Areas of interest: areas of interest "Park and greenspace"
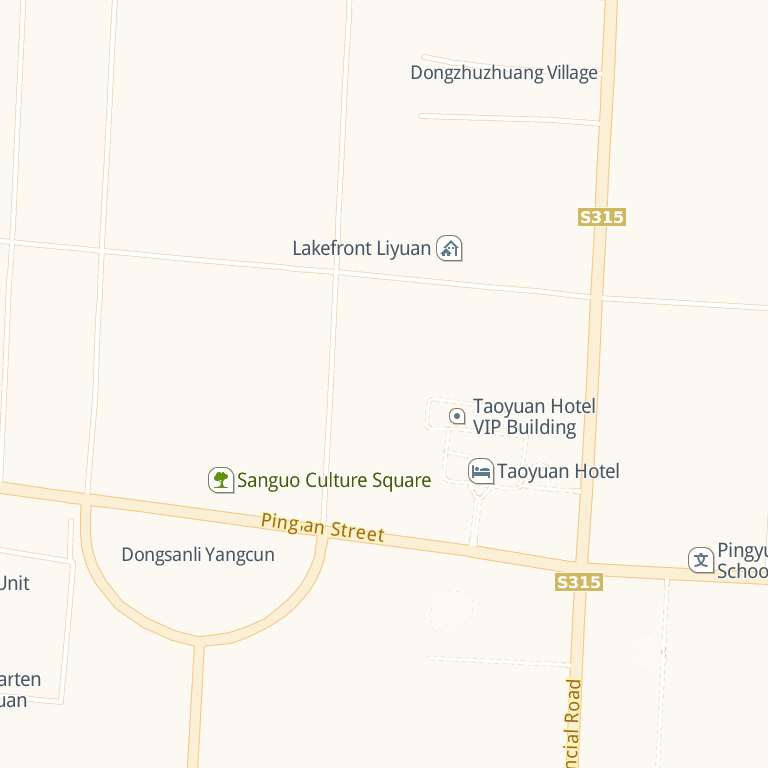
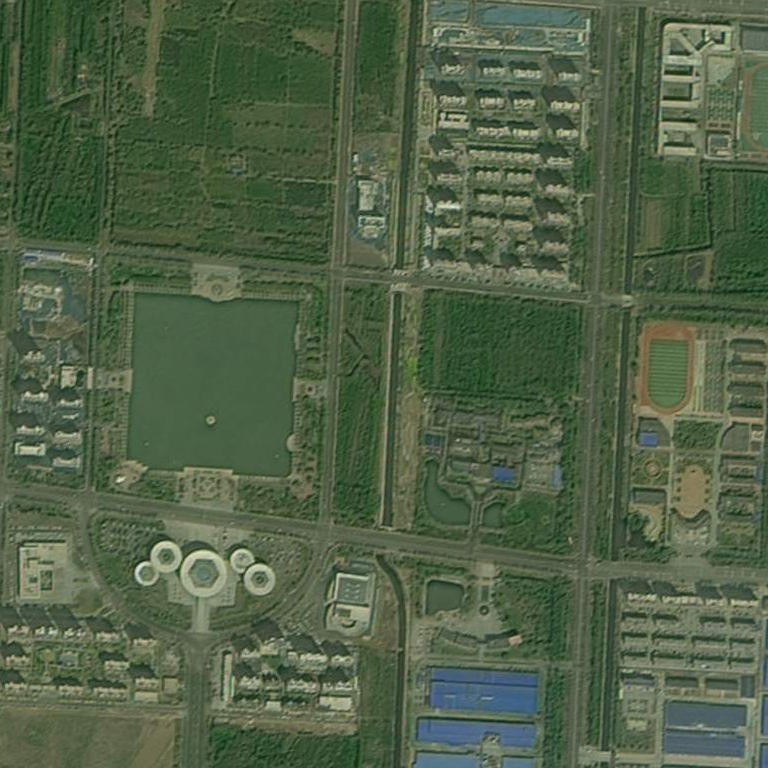